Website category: book
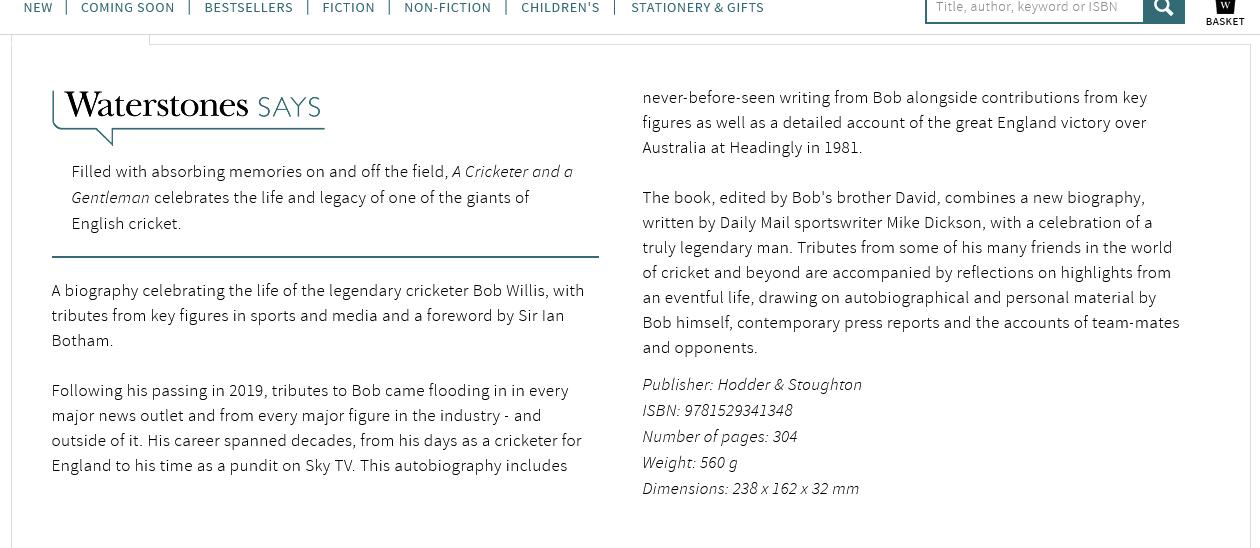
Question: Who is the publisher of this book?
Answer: Hodder & Stoughton

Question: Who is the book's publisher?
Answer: Hodder & Stoughton

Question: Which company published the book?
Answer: Hodder & Stoughton

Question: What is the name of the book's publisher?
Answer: Hodder & Stoughton

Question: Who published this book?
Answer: Hodder & Stoughton

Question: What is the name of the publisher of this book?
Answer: Hodder & Stoughton

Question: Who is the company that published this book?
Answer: Hodder & Stoughton

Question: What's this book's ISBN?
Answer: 9781529341348

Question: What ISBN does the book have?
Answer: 9781529341348

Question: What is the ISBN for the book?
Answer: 9781529341348

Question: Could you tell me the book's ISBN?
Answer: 9781529341348

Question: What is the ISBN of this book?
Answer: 9781529341348

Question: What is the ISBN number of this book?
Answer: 9781529341348

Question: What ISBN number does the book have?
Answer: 9781529341348

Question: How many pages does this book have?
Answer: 304

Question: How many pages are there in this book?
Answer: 304

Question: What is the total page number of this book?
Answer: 304

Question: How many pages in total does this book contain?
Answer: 304

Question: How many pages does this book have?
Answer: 304

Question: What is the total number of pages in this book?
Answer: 304

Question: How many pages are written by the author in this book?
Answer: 304

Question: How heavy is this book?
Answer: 560 g

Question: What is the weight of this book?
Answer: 560 g

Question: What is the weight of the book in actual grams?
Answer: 560 g

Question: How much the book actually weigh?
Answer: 560 g

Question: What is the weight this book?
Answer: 560 g

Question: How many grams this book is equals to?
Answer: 560 g

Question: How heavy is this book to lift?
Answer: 560 g

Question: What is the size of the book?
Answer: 238 x 162 x 32 mm

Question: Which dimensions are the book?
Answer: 238 x 162 x 32 mm

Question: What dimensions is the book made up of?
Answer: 238 x 162 x 32 mm

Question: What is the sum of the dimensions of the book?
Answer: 238 x 162 x 32 mm

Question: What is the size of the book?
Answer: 238 x 162 x 32 mm

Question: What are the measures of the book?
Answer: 238 x 162 x 32 mm

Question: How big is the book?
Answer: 238 x 162 x 32 mm